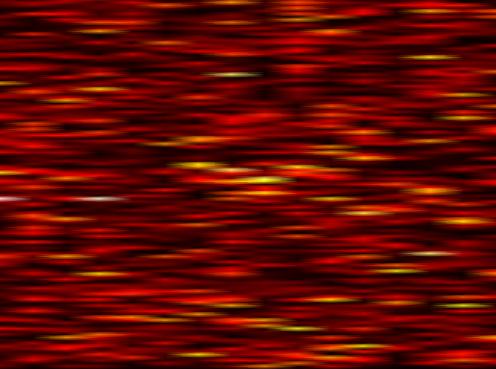
Label: FOFDM